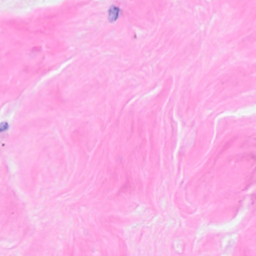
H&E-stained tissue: Breast